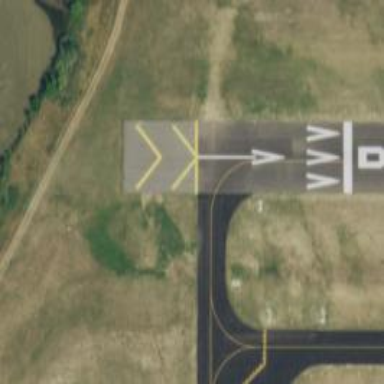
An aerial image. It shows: Image of taxiway at airport.